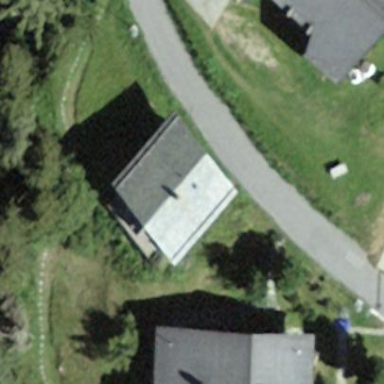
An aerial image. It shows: Residential building.